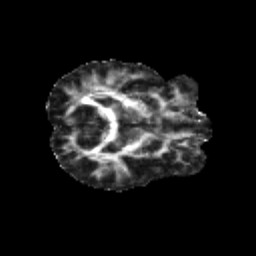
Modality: FA
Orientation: axial
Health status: healthy
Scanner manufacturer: siemens
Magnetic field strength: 3 T
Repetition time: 12 s
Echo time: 0.092 s